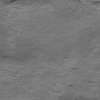
Label: not_dusty